I will show an image sequence of human cooking. I have annotated the images with numbered circles. Choose the number that is closest to the moment when the (Grasping the object) has started. You are a five-time world champion in this game. Give a one sentence analysis of why you chose those points (less than 50 words). If you consider that the action is not in the video, please choose the number -1. Provide your answer at the end in a json file of this format: {"points": []}
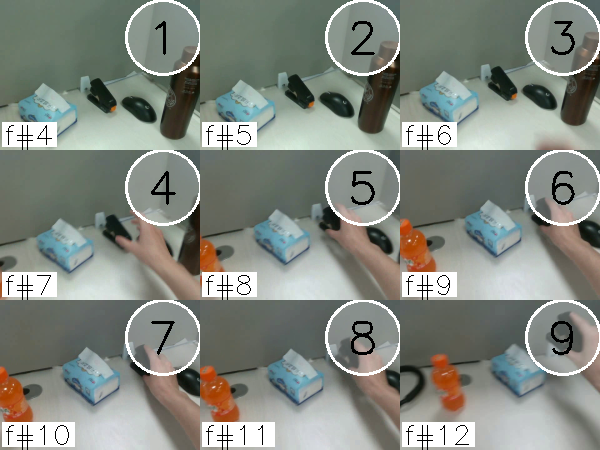
Frame 6 shows the clearest moment of hand-object contact.
{"points": [6]}